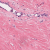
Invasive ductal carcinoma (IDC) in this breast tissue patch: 0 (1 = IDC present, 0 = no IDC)